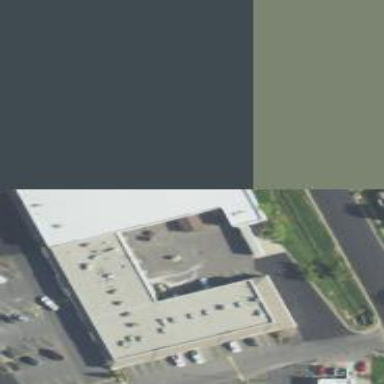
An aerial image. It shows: Supermarket building.